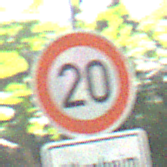
Verkehrszeichen: Geschwindigkeit20
Zusatzzeichen unten: HinweisDurchVerbaleAngabe10
Umgebung: Outdoor, Suburban
Tageszeit: Midday
Wetter: Clear
Licht: Natural
Jahreszeit: NotSpecified
Kontrast: HighContrast